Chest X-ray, AP view. Patient: 40 years old, sex M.
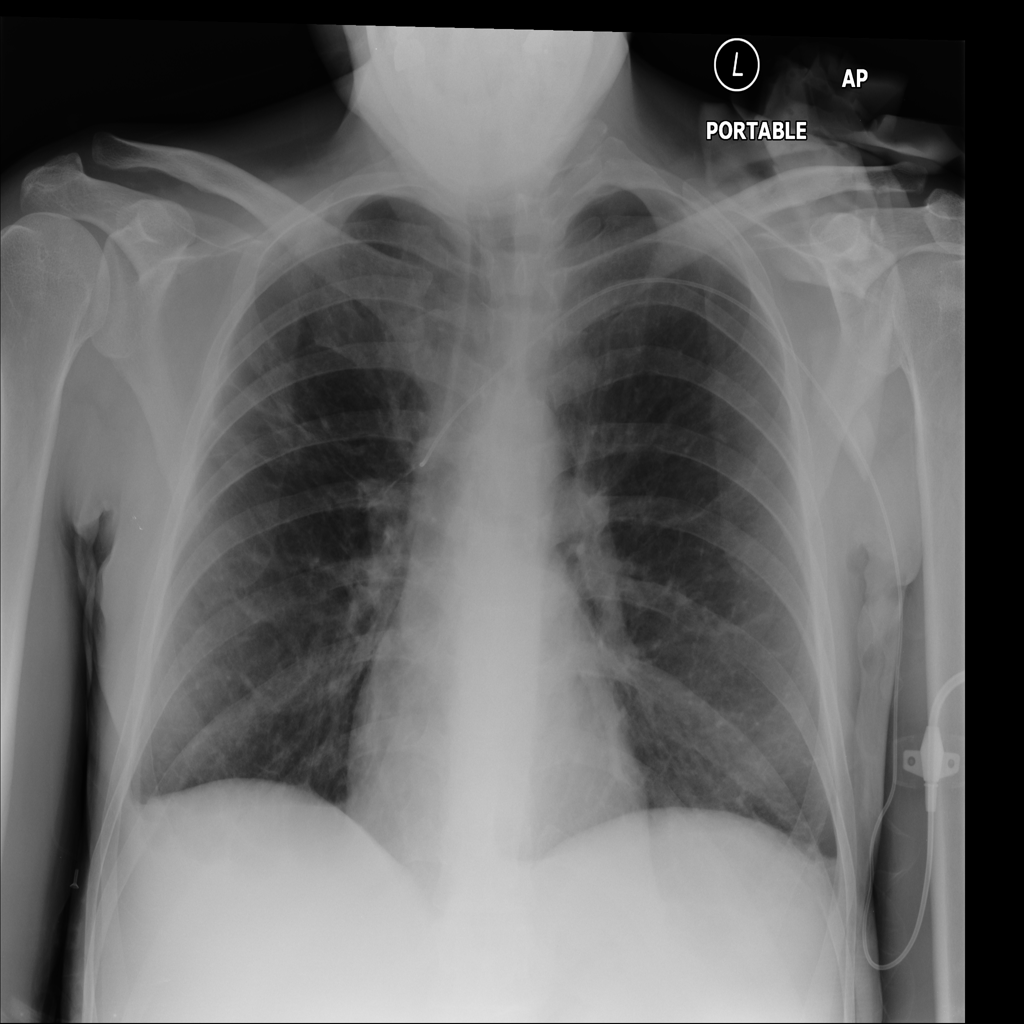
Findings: Atelectasis